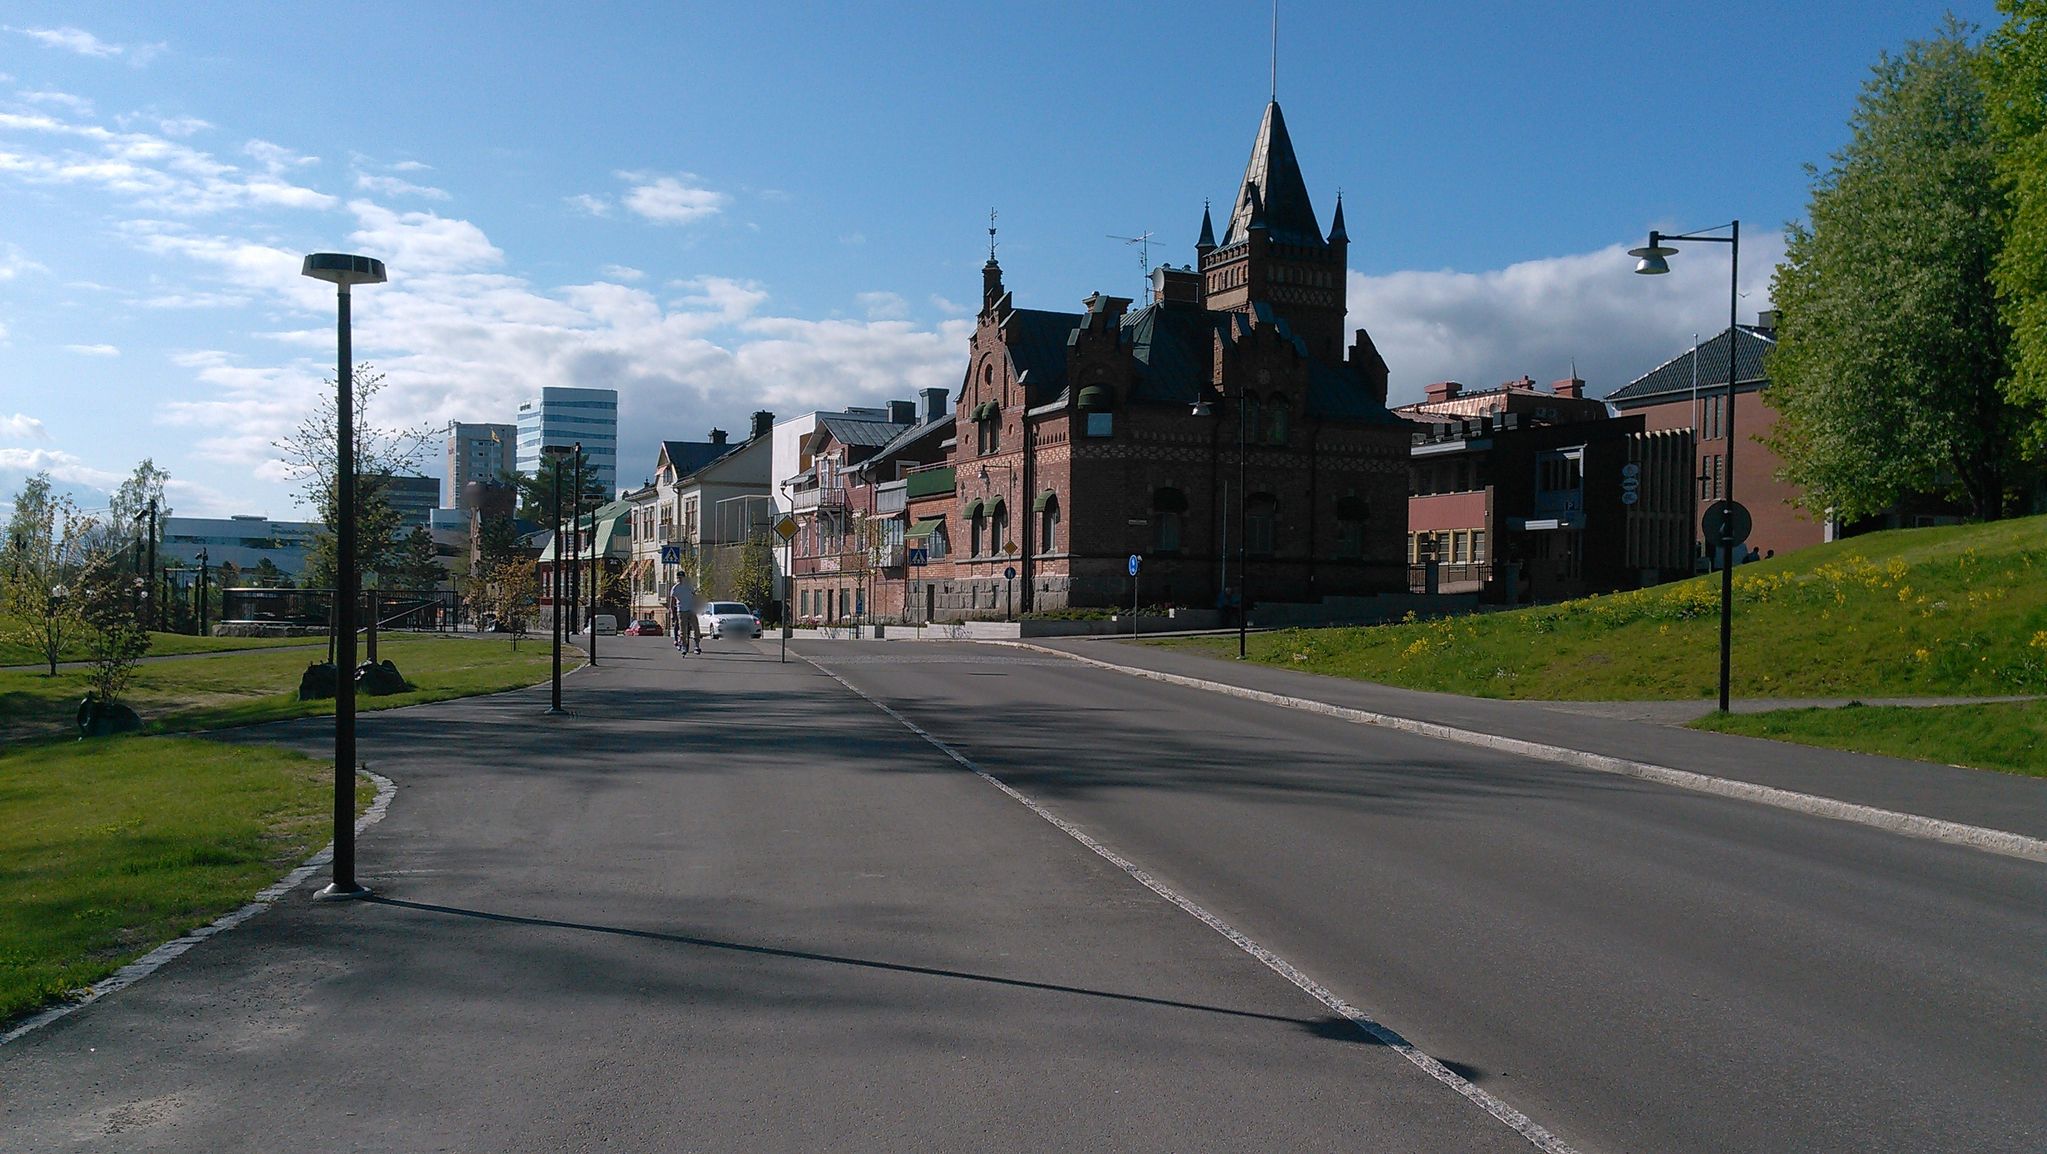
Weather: clear
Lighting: day
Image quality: good
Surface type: cycling surface
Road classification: cycleway
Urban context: urban centre
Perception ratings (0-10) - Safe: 5.88, Lively: 9.34, Beautiful: 8.68, Boring: 7.24, Depressing: 5.97, Wealthy: 7.72